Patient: sex M, age 66
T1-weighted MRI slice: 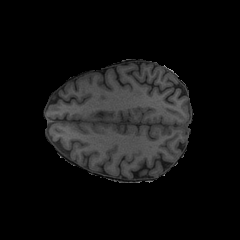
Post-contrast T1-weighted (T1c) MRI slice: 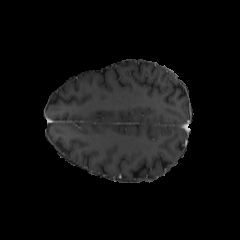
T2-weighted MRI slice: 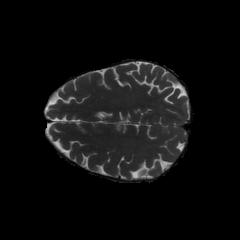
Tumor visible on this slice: no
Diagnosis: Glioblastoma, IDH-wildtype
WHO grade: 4